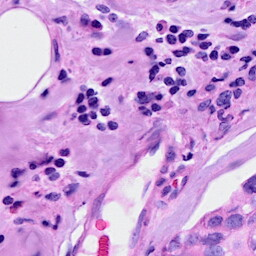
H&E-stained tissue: Breast